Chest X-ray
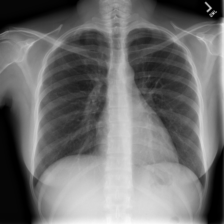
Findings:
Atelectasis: negative
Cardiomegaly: negative
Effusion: negative
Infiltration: negative
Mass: negative
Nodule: negative
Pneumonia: negative
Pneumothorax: negative
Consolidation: negative
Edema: negative
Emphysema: negative
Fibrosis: negative
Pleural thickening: negative
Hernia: negative